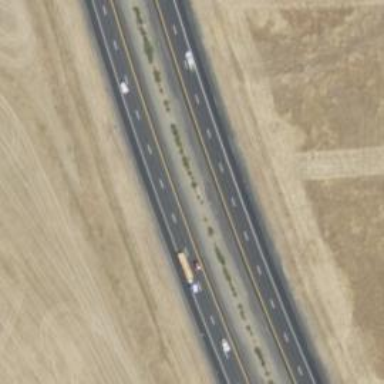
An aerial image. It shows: Asphalt motorway.